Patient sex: M
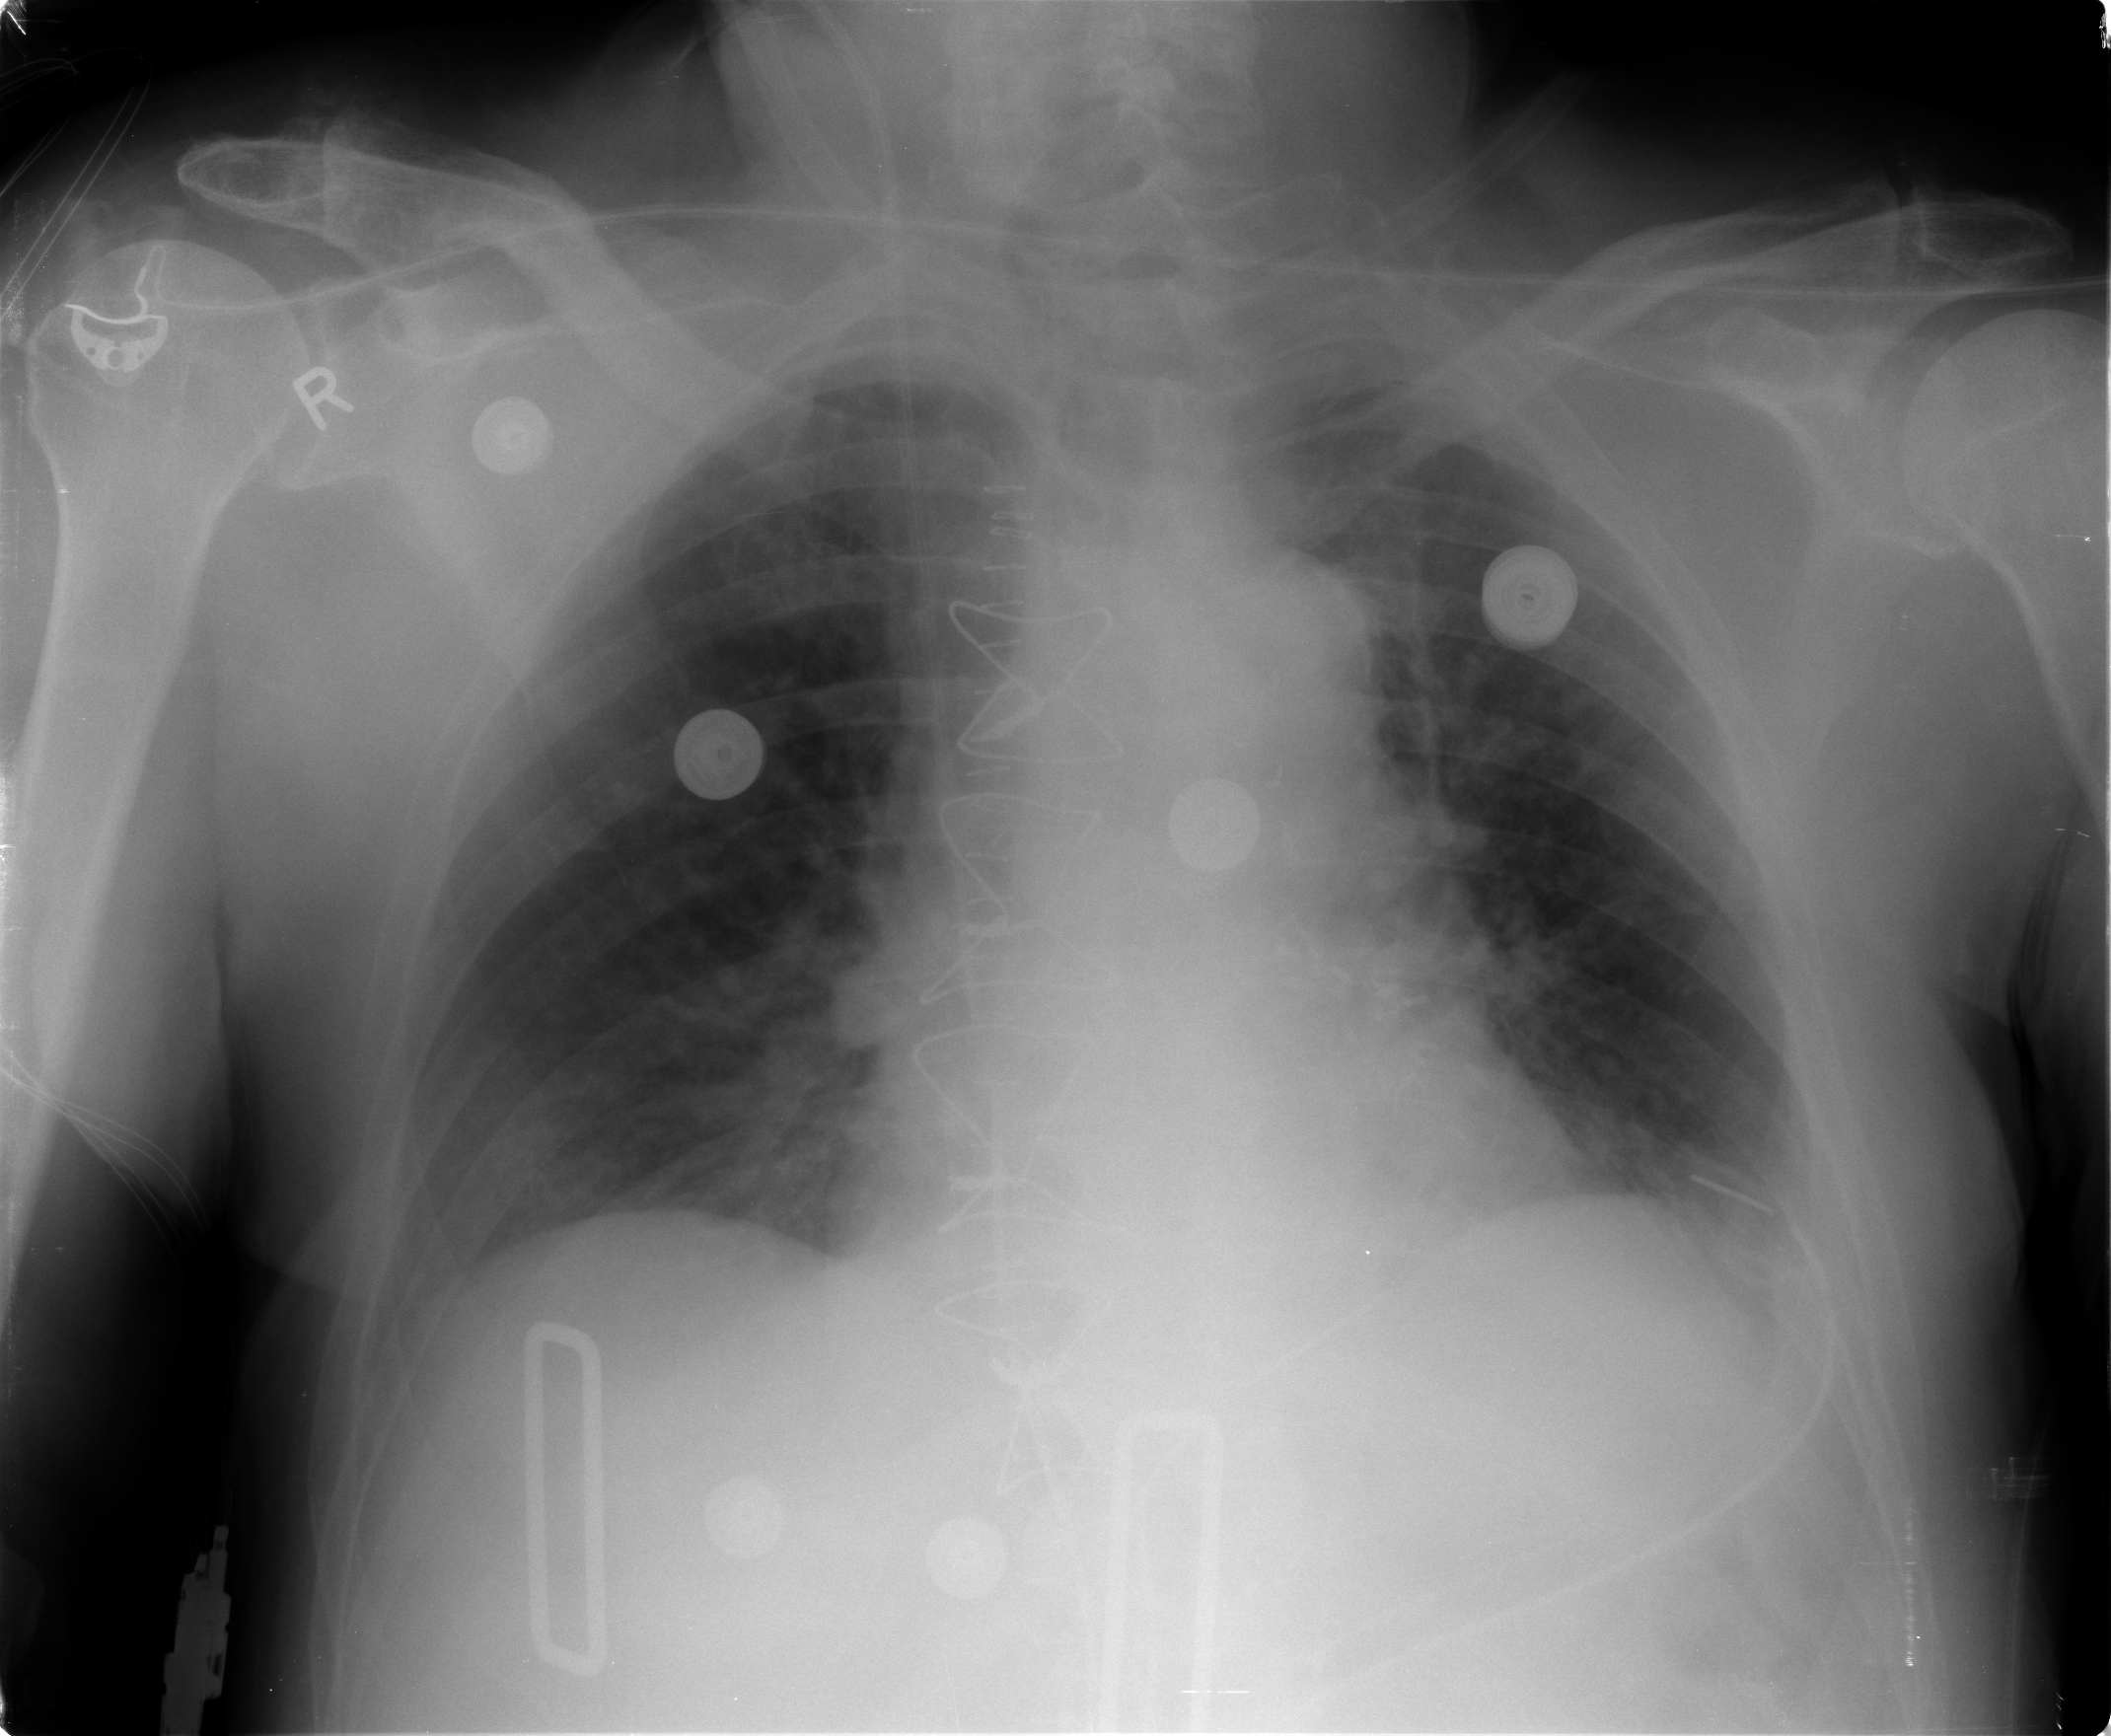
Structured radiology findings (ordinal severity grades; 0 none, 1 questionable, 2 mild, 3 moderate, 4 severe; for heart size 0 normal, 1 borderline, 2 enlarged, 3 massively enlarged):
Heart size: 0
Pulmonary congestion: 2
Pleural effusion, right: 0
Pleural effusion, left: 2
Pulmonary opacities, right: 1
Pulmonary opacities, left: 0
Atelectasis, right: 0
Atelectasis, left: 0